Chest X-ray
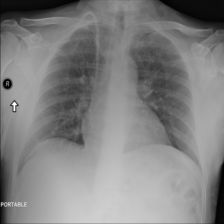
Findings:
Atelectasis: negative
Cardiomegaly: negative
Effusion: negative
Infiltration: negative
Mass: negative
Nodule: negative
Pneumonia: negative
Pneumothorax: negative
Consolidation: negative
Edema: negative
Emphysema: negative
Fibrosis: negative
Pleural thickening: negative
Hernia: negative